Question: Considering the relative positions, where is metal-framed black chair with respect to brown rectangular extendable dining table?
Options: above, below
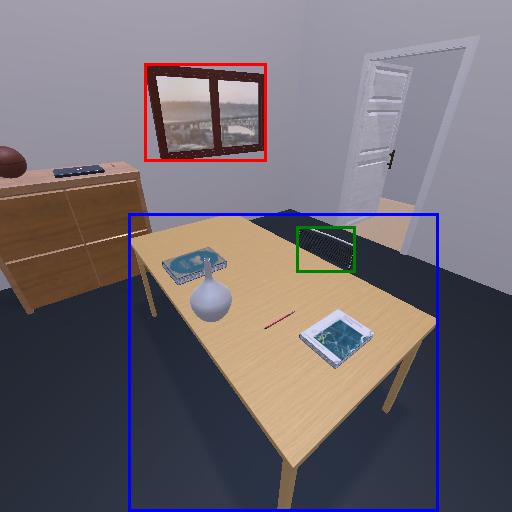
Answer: above